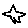
Label: star